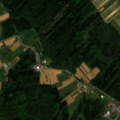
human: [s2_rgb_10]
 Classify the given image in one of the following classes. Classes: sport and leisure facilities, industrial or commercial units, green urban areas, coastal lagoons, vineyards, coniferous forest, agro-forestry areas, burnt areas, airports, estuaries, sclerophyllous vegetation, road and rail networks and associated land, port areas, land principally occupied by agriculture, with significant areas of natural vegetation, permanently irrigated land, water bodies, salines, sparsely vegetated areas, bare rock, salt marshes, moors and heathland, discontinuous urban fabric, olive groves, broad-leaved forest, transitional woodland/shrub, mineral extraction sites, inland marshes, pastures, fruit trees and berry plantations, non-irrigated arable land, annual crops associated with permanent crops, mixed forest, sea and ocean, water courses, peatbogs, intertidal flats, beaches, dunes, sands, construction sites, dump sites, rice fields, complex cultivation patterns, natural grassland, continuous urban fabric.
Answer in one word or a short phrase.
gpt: discontinuous urban fabric, non-irrigated arable land, complex cultivation patterns, mixed forest